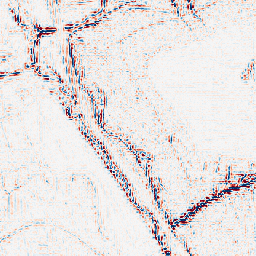
Category: wavelet
Decomposition family: wavelet_dwt
Decomposition parameters: wavelet: db2
level: 2
Upsampling method: sinc_blackman
Upsampling parameters: scale: 2
kernel_size: 4
Upsampling scale: 2